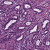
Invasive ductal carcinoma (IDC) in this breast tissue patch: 1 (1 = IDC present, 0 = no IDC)